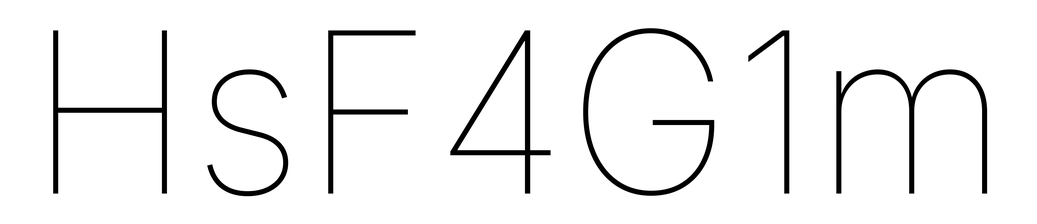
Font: Inter_Thin